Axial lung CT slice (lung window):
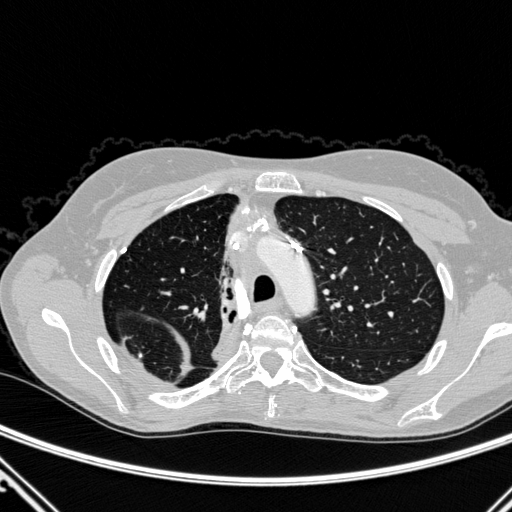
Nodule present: no